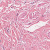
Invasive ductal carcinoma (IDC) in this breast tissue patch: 0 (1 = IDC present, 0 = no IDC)